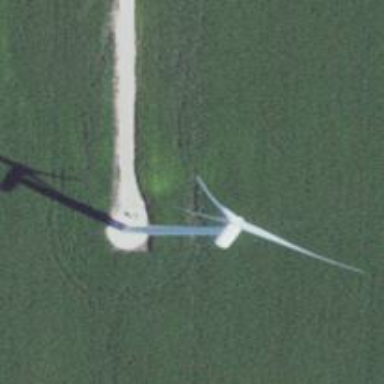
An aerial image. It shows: Wind generator powered by wind. The generator type is horizontal axis and it uses wind turbines.